Question: Count the number of objects in the diagram.
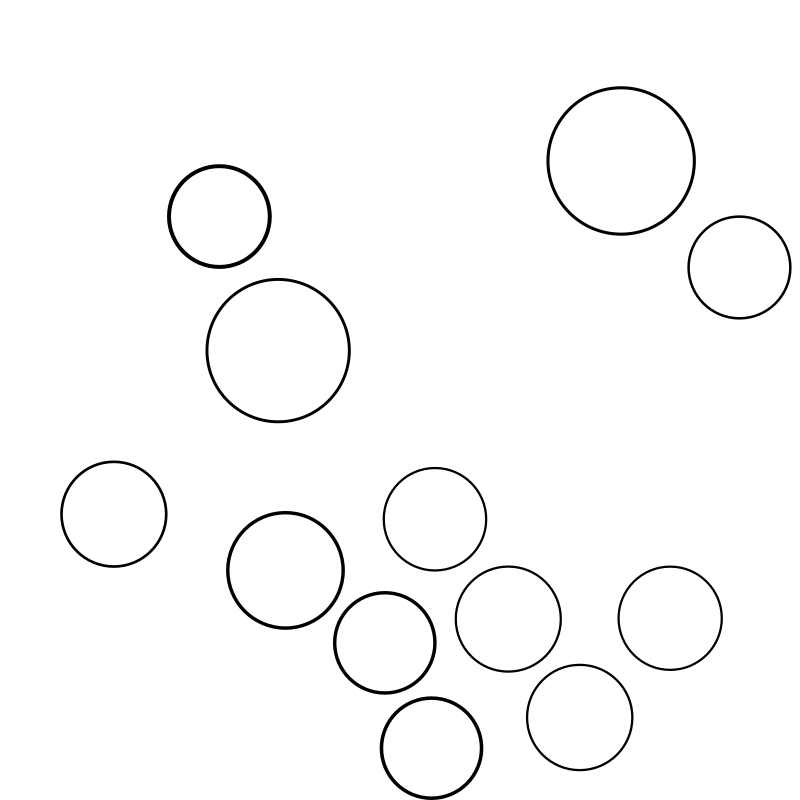
Answer: 12